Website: walmart
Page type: order-returns
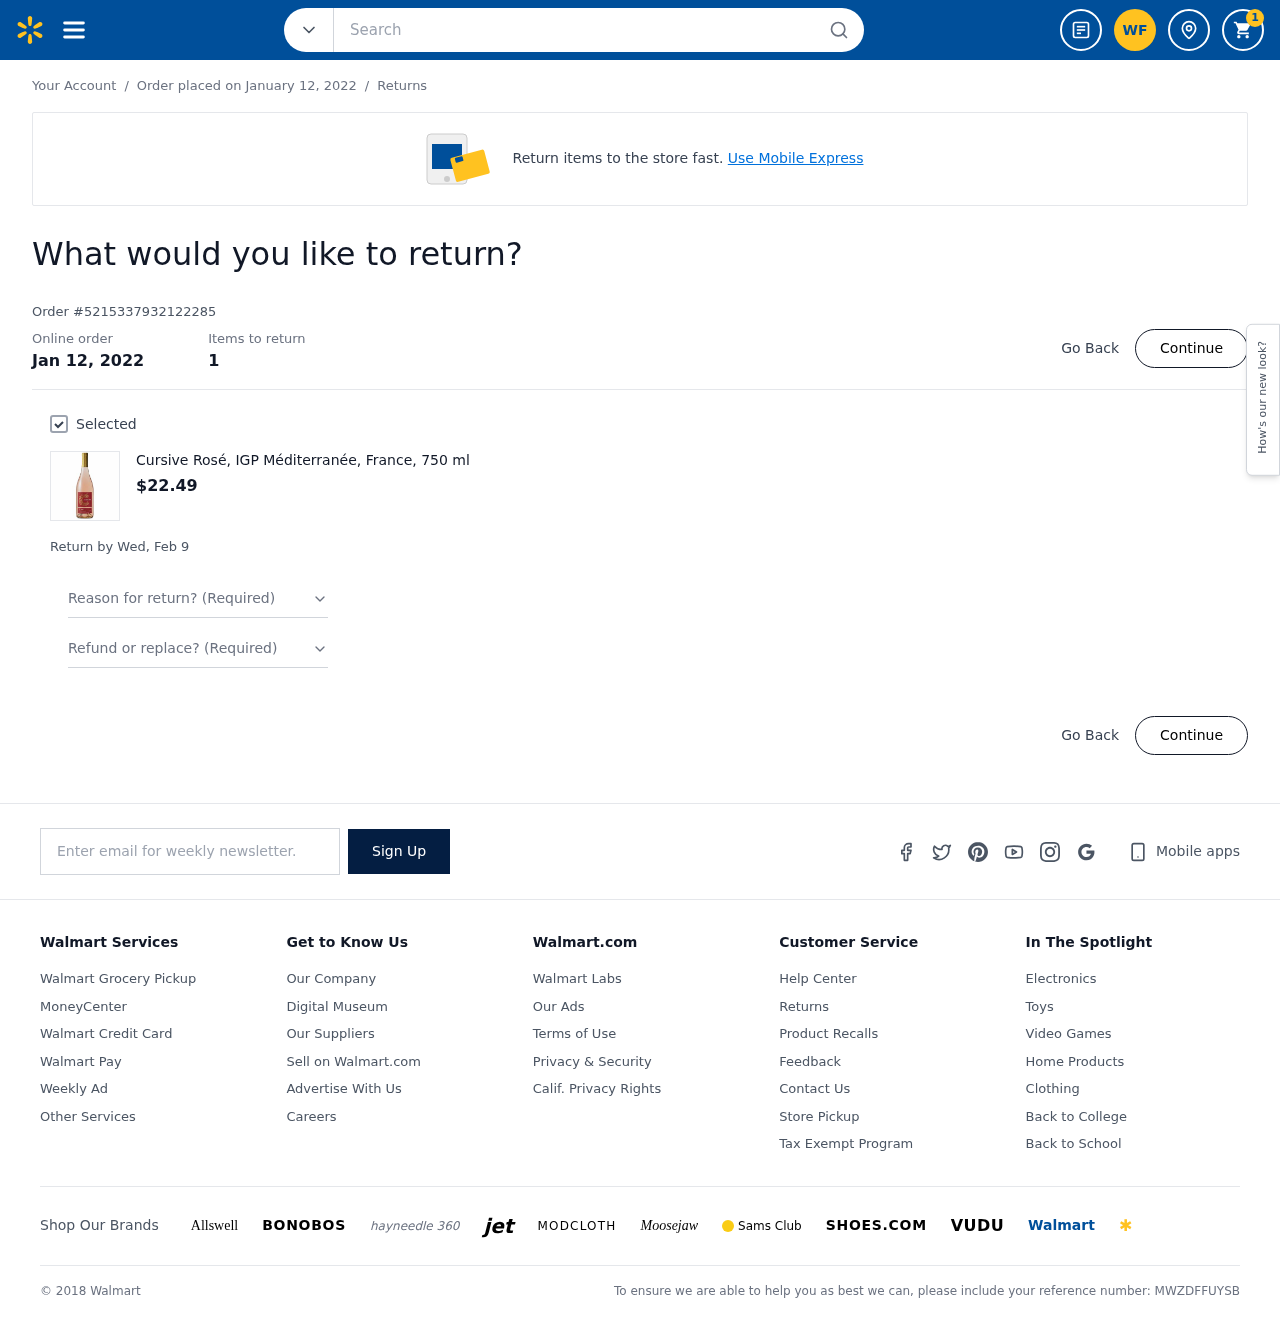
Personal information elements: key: PII_EMAIL
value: wfrost@hotmail.com
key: PII_INITIALS
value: WF
Product elements: key: PRODUCT1_NAME
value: Cursive Rosé, IGP Méditerranée, France, 750 ml
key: PRODUCT1_PRICE
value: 22.49
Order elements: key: ORDER_NUM_ITEMS
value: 1
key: ORDER_DATE
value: Order placed on January 12, 2022
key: ORDER_DATE
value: Jan 12, 2022
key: ORDER_ID
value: Order #5215337932122285
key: ORDER_RETURN_BY_DATE
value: Return by Wed, Feb 9
Search elements: key: HEADER_SEARCH
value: Search